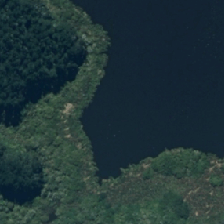
Land cover: lake_pond